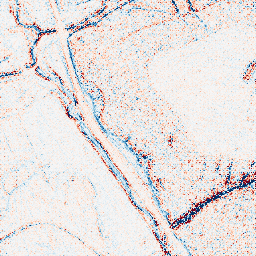
Category: edge_preserving
Decomposition family: bilateral
Decomposition parameters: d: 9
sigma_color: 50
sigma_space: 25
Upsampling method: regularized
Upsampling parameters: scale: 2
lambda_reg: 0.1
Upsampling scale: 2